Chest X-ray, PA view. Patient: 55 years old, sex M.
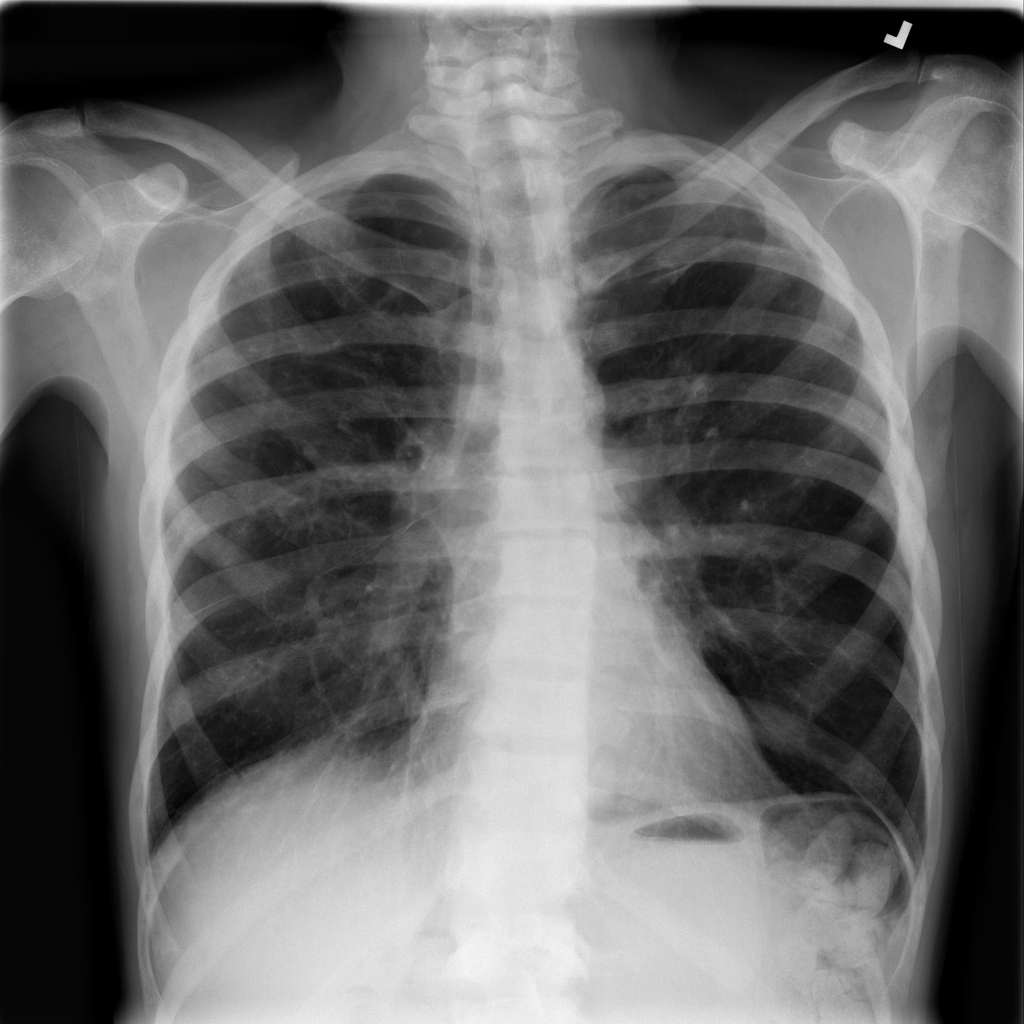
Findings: Effusion